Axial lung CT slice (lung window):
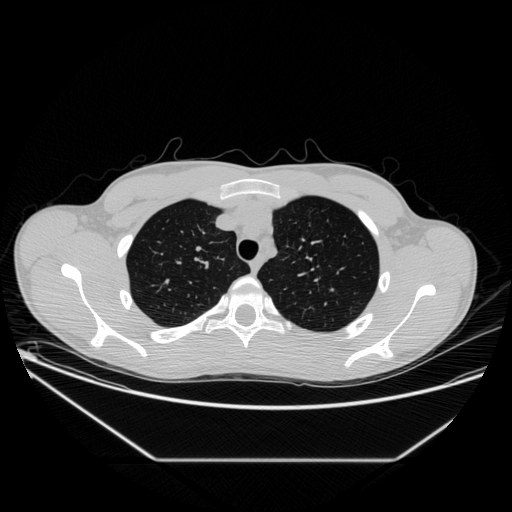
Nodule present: no